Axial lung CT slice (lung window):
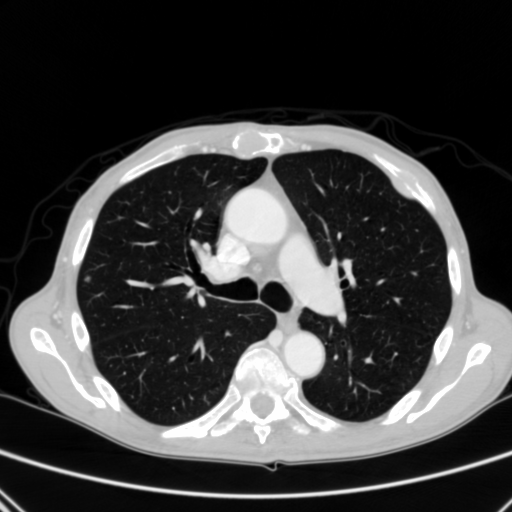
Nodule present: yes
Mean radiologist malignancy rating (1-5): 3